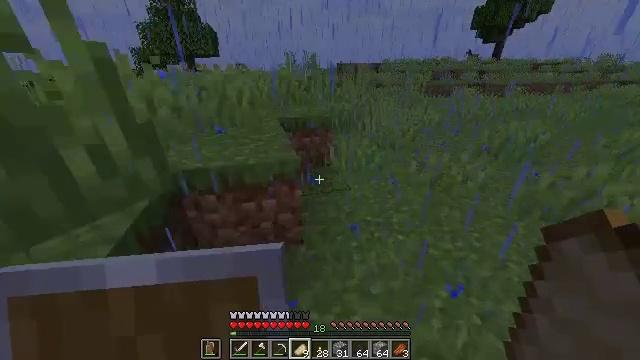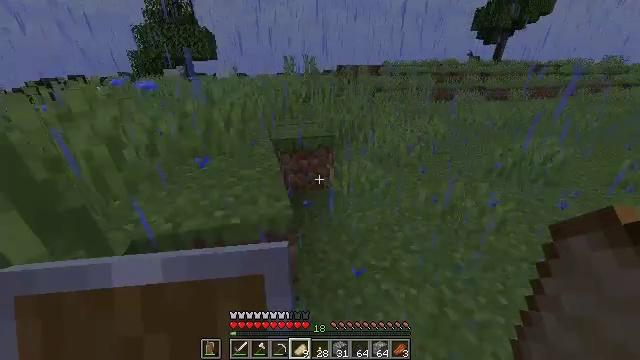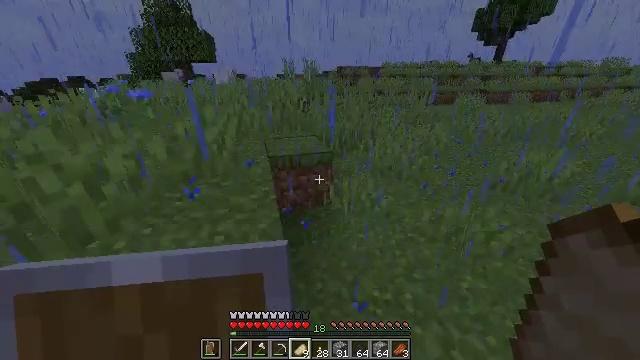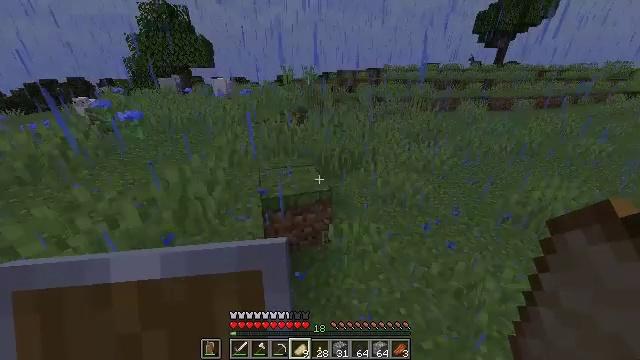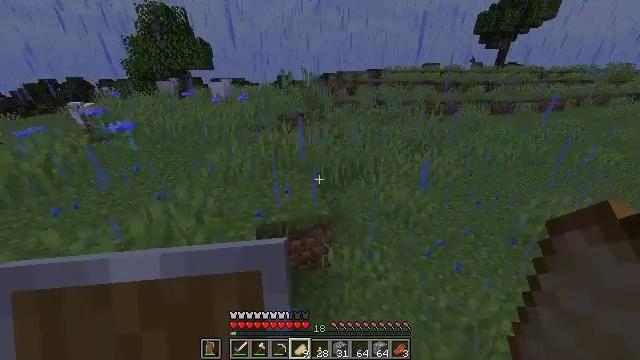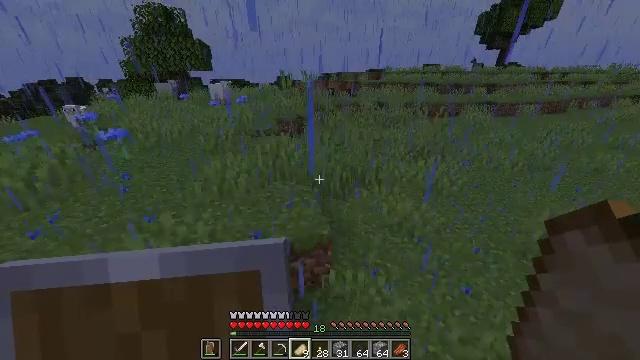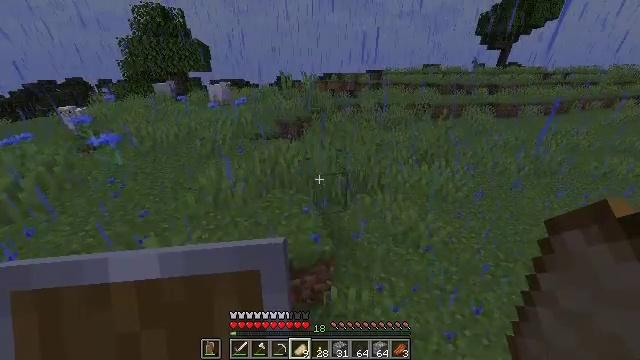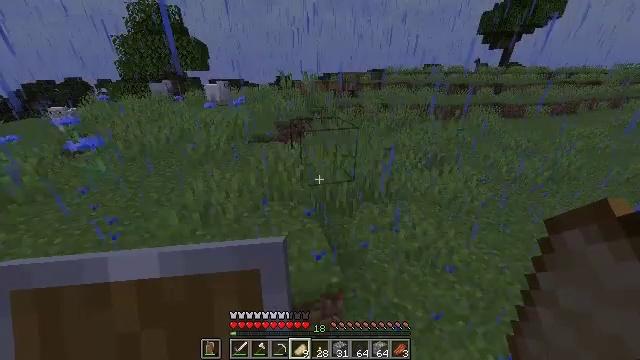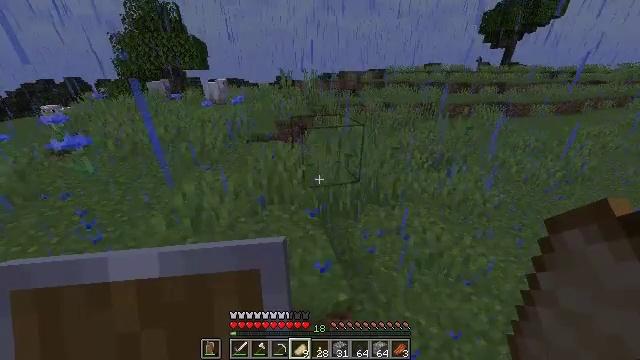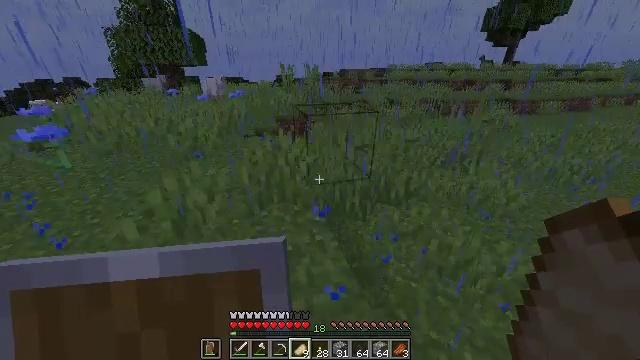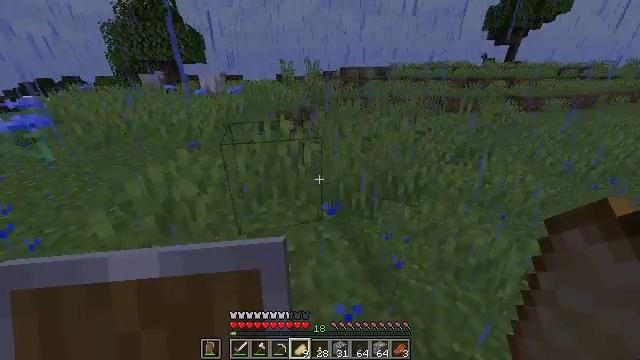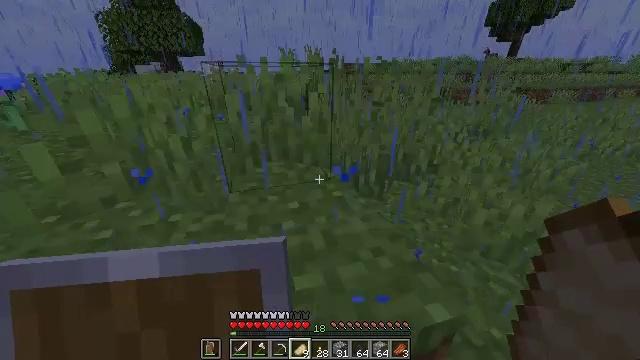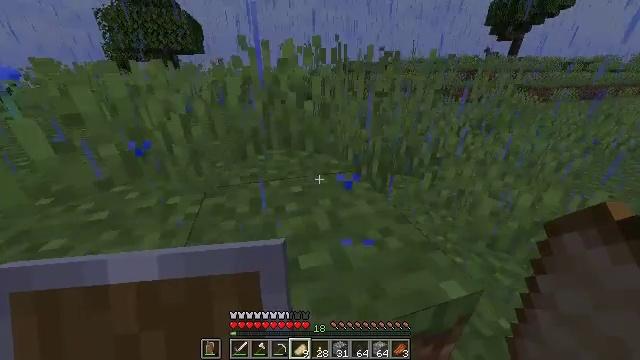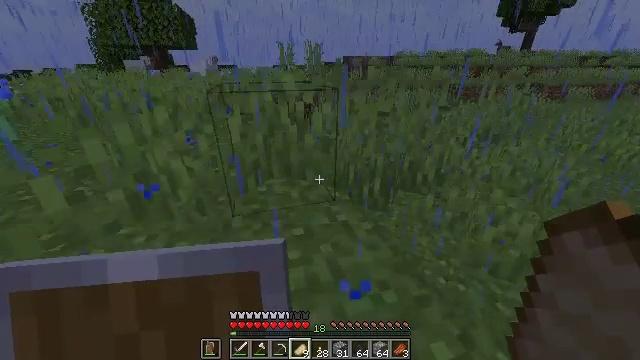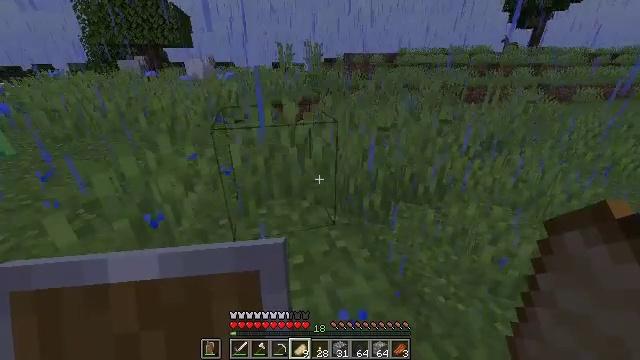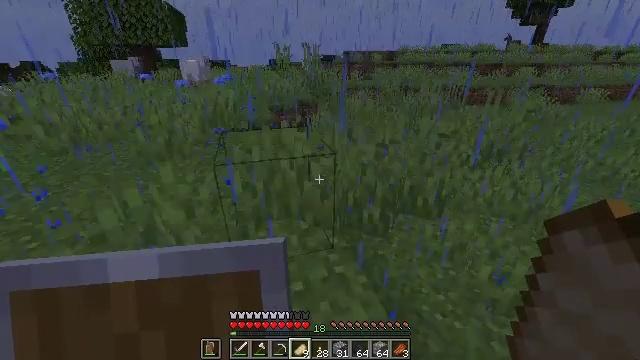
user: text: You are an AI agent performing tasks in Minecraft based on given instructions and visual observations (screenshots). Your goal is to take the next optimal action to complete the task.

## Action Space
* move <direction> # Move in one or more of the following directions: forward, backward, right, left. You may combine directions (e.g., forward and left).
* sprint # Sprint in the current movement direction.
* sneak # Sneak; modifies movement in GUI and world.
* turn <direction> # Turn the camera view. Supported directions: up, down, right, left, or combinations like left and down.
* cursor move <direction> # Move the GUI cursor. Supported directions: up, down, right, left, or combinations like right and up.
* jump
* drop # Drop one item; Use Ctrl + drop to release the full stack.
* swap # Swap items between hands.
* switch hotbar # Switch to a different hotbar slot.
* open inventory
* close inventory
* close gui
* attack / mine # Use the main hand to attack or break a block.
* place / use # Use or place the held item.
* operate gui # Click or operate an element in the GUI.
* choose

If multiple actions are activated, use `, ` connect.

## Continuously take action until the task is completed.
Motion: motion action
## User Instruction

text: Drop an apple.
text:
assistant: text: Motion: move forward, jump
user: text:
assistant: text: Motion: move forward, jump
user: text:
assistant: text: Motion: move forward, jump
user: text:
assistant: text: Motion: move forward and move left, jump
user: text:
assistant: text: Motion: move forward and move left, jump
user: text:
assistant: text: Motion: move forward and move left, jump
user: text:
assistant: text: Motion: move forward and move left, jump
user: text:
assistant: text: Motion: move forward and move left, jump
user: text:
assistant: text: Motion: move forward and move left, jump
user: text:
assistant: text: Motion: move forward and move left, jump
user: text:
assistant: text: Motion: move forward and move left, jump
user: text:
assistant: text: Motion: move forward and move left, jump
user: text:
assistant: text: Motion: move forward, jump
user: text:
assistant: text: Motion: move forward, jump
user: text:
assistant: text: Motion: move forward, jump
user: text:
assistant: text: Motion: move forward, jump
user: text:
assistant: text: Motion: move forward, jump
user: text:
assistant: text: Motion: move forward, jump
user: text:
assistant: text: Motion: move forward, jump
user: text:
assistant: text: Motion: move forward, jump
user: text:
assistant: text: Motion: move forward, sprint, jump
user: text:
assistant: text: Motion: move forward, sprint, jump
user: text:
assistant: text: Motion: move forward, sprint, jump
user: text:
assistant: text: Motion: move forward, sprint, jump
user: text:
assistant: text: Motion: move forward, jump
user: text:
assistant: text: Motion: move forward, jump
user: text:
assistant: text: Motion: move forward, jump
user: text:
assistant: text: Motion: move forward, jump
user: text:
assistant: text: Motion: move forward, jump
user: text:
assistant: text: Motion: move forward, jump